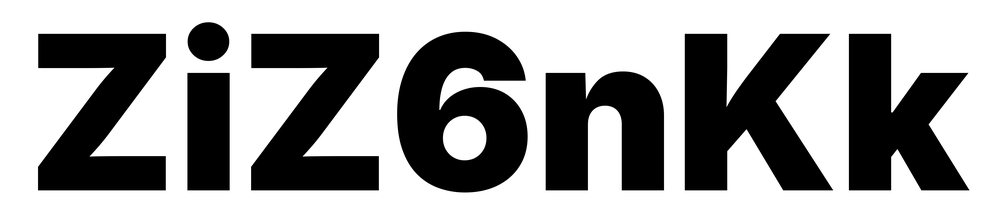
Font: Inter_Black